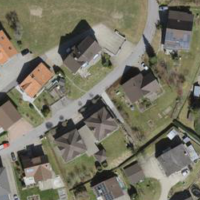
EUNIS habitat code: 55
Species observed at this site:
Galeopsis tetrahit